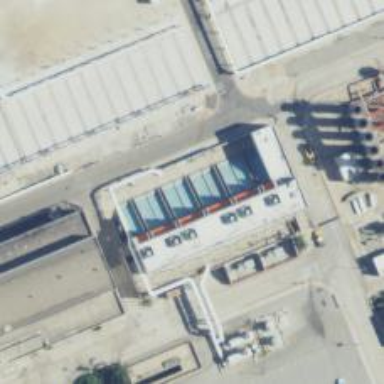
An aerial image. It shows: Gas turbine power generator.